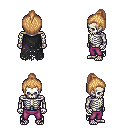
a pixel art fantasy rpg character, male body template, skeleton, black tattered cape, magenta pants, light blonde short topknot hairstyle, four views (front, back, left, right), 2x2 character sprite sheet, small pixel art, hard edges, no anti-aliasing